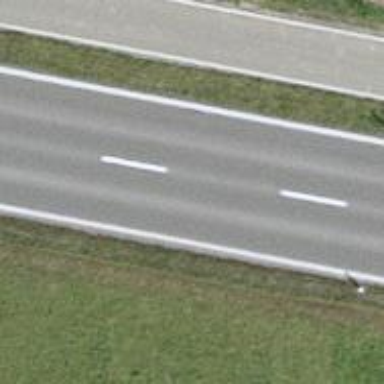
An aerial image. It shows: Secondary road with asphalt surface.